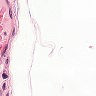
Metastatic tissue present: no